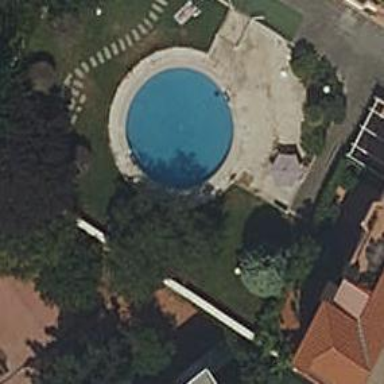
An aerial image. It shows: Swimming pool located in leisure land.